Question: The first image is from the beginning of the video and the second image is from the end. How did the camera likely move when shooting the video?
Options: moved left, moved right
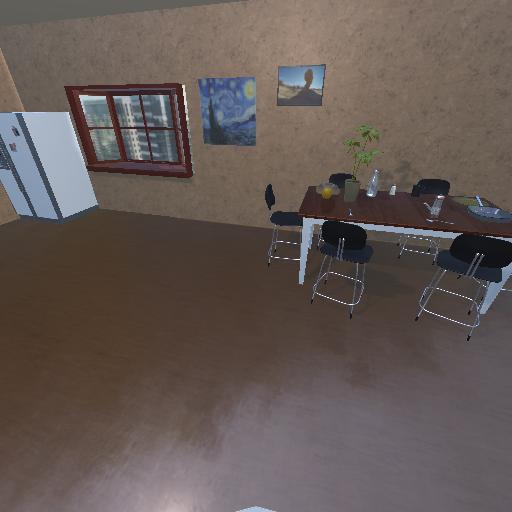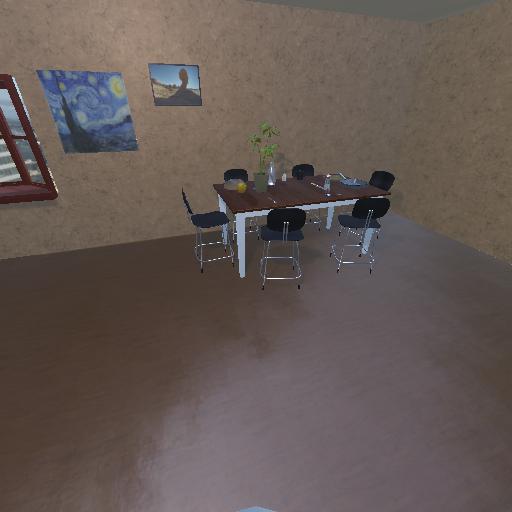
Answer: moved left